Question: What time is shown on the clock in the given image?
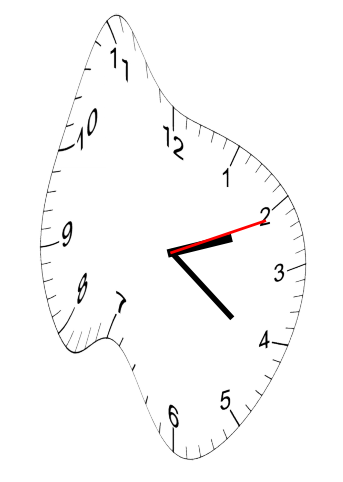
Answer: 02:21:11